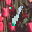
Label: 1